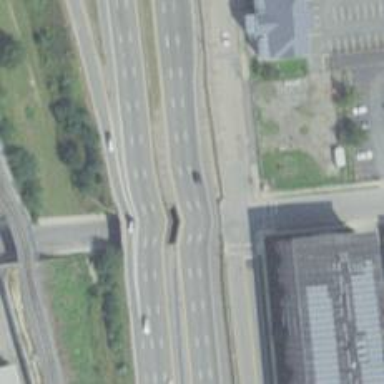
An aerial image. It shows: Motorway bridge with asphalt surface.